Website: bh-photo
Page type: address-validator
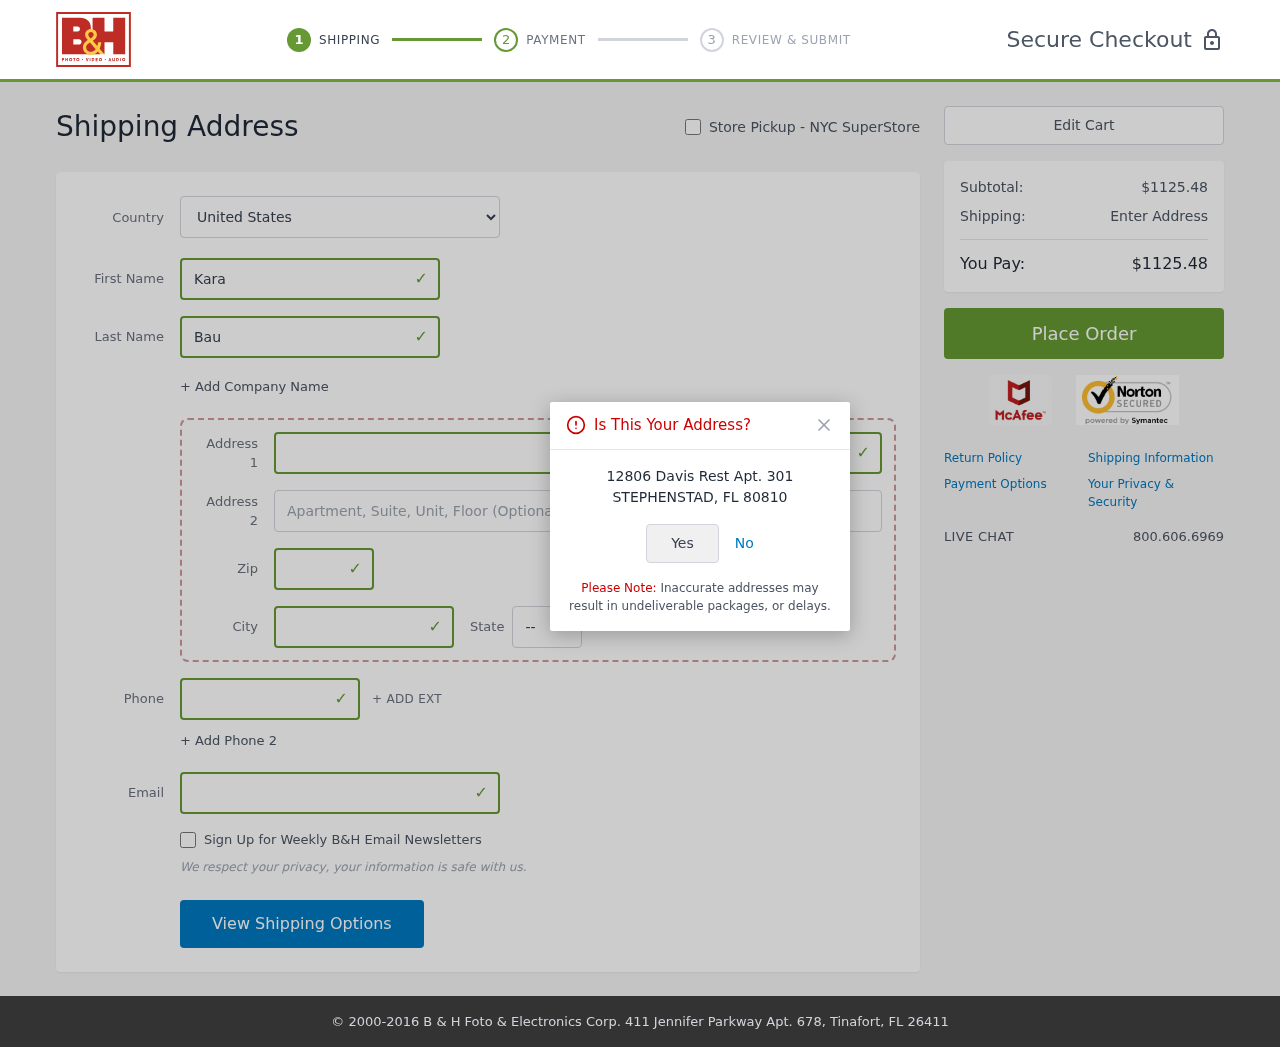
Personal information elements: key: PII_CITY
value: Stephenstad
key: PII_COUNTRY
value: United States
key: PII_EMAIL
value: kara_bautista@gmail.com
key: PII_FIRSTNAME
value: Kara
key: PII_LASTNAME
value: Bautista
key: PII_PHONE
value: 3439495380
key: PII_POSTCODE
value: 80810
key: PII_STATE_ABBR
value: FL
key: PII_STREET
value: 12806 Davis Rest Apt. 301
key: PII_CITY_CONFIRM
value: STEPHENSTAD
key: PII_POSTCODE_FULL
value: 80810
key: PII_POSTCODE_NUMERIC
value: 80810
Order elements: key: ORDER_SUBTOTAL
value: $1125.48
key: ORDER_TOTAL
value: $1125.48